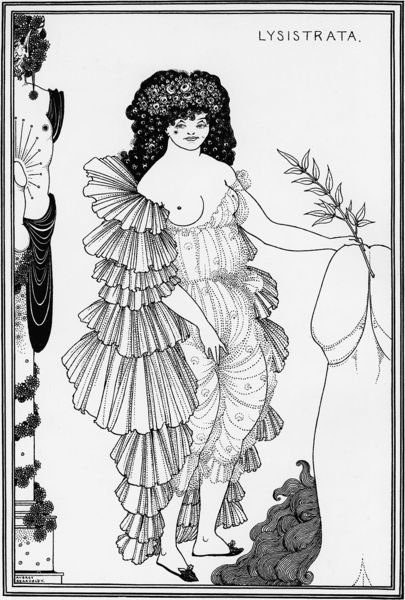
Titel: Lysistrata von Aristophanes, Lysistrata verdeckt ihre Vagina
Künstler: Aubrey Beardsley
Institution: Privatbesitz
Schlagwörter: feuer, nackt, weiß, frauen, blumen, brust, busen, finger, frau, grau, kleid, schmuck, schwarz, säule, fächer, muster, falten, rahmen, stein, haare, pflanze, locken, statue, japan, schrift, wellen, schuhe, grafik, graphik, linien, jugendstil, penis, buch, fuss, zweig, druck, druckgrafik, beardsley, verführung, art deco, schwerz, phallus, barbusig, füss, faltne, h+gel, busen brust, lysistrata, verführunge